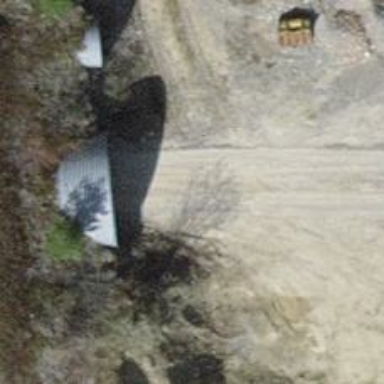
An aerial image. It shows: Tunnel under the road used for service purposes.